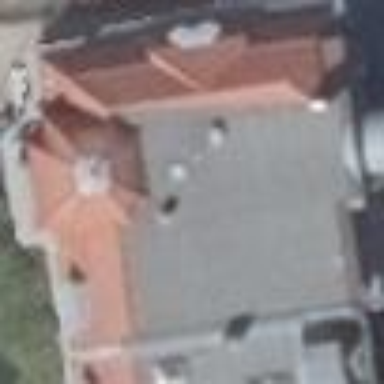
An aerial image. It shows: Historic apartments building with red mansard roof covered with roof tiles.